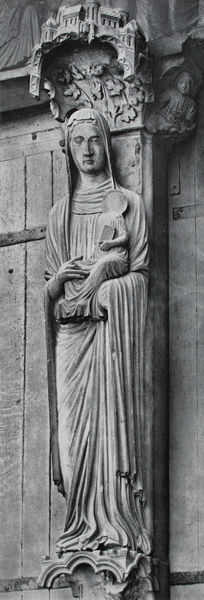
Titel: Mittleres Nordportal, Trumeau: Hl. Anna
Standort: Chartres
Institution: Kathedrale
Schlagwörter: baum, blätter, hand, weiß, stadt, frau, grau, kleid, pfeiler, schwarz, säule, tür, schleier, wand, arm, falten, gesicht, halten, lang, sockel, stehen, stein, bildnis, hände, kirche, schlank, figur, gewand, mantel, stehend, kind, mutter, skulptur, statue, taille, bogen, baby, thron, kopftuch, faltenwurf, plastik, abbild, tor, foto, fotografie, photographie, eingang, buch, burg, torso, schwarzweiß, kapitell, kleinkind, schnitzerei, photo, portal, christus, jesus, pieta, christlich, fließend, baldachin, fließen, maria, madonna, aufnahme, kopflos, gewandfalten, sakralbau, jesuskind, kiche, maria mit kind, beschädigt, muttergottes, christuskind, bildwerk, wandskulptur, christkind, trumeau, mit kind, portalfigur, tumeau, trumeaufigur, nasses gewand, baldachen